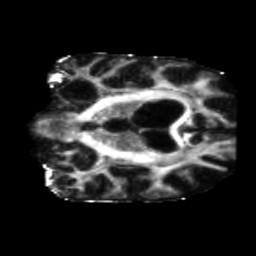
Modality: FA
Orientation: coronal
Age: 75
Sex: male
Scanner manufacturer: siemens
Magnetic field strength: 3 T
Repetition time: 5.25 s
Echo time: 0.08 s